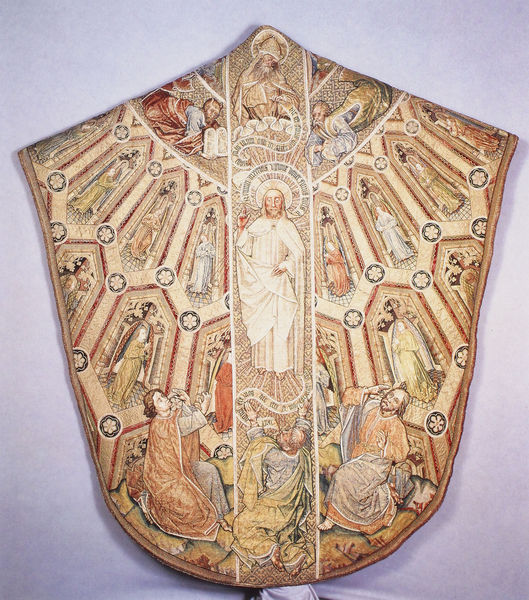
Titel: Kasel des Meßornates vom Orden des Goldenen Vlieses
Institution: Wien, Kunsthistorisches Museum, Schatzkammer
Schlagwörter: gott, mann, umhang, menschen, braun, frau, hut, männer, schwarz, weiss, zeichen, rot, ornament, kleidung, kirche, gewand, gold, stoff, engel, farbig, buch, kirch, mosaik, beten, zeremonie, rom, schein, heiligenschein, christus, jesus, teufel, betende, messgewand, priester, mönch, gebote, heilige, gestickt, jünger, gewebe, heilig, anbetung, christ, waben, pulli, abbildung, graf, liturgie, bund, broderie, zeremoniell, spruchband, evangelisch, katholisch, anges, glorie, dieu, textur, saint, liturgisches gewand, tissu, bestickung, resurrection, prachtgewand, saints, kasel, heiig, broderies, kardinalsgewand, chape, chappe